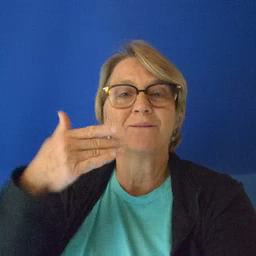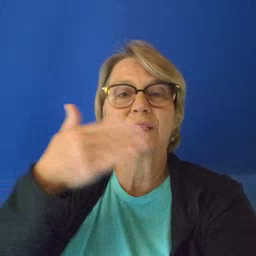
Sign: fish